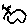
Label: cloud